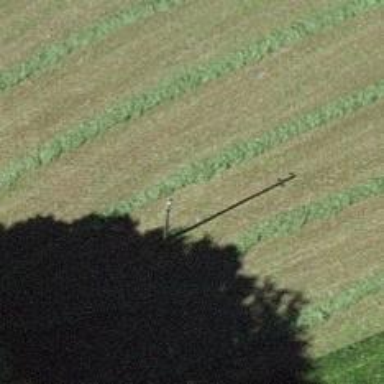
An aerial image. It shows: Utility pole as the man-made structure.